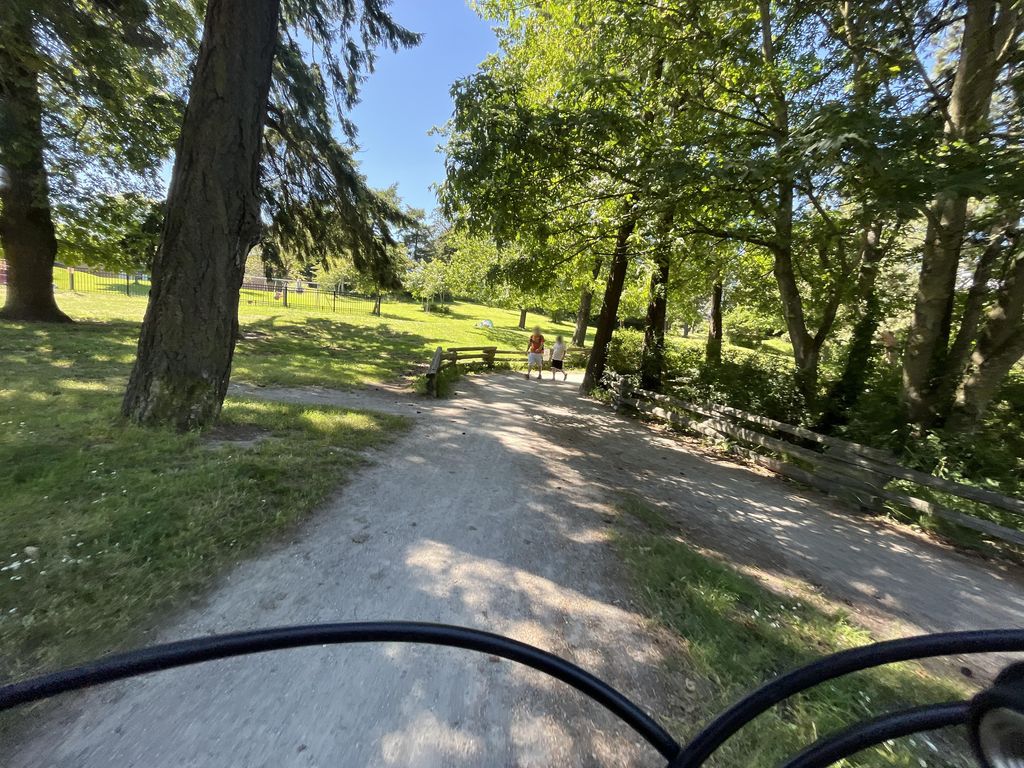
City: victoria